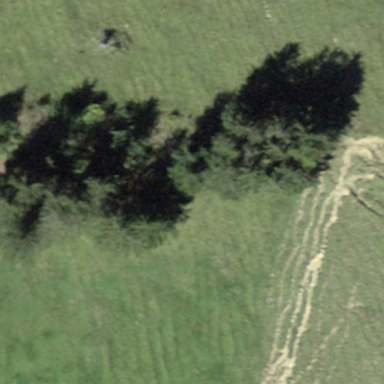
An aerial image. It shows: Forest area.